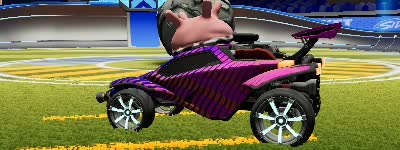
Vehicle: octane